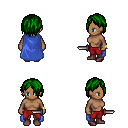
a pixel art fantasy rpg character, female body template, human, dark skin, blue cape, red pants, green bangs hairstyle, bracelets, maroon shoes, dagger, four views (front, back, left, right), 2x2 character sprite sheet, small pixel art, hard edges, no anti-aliasing